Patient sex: F
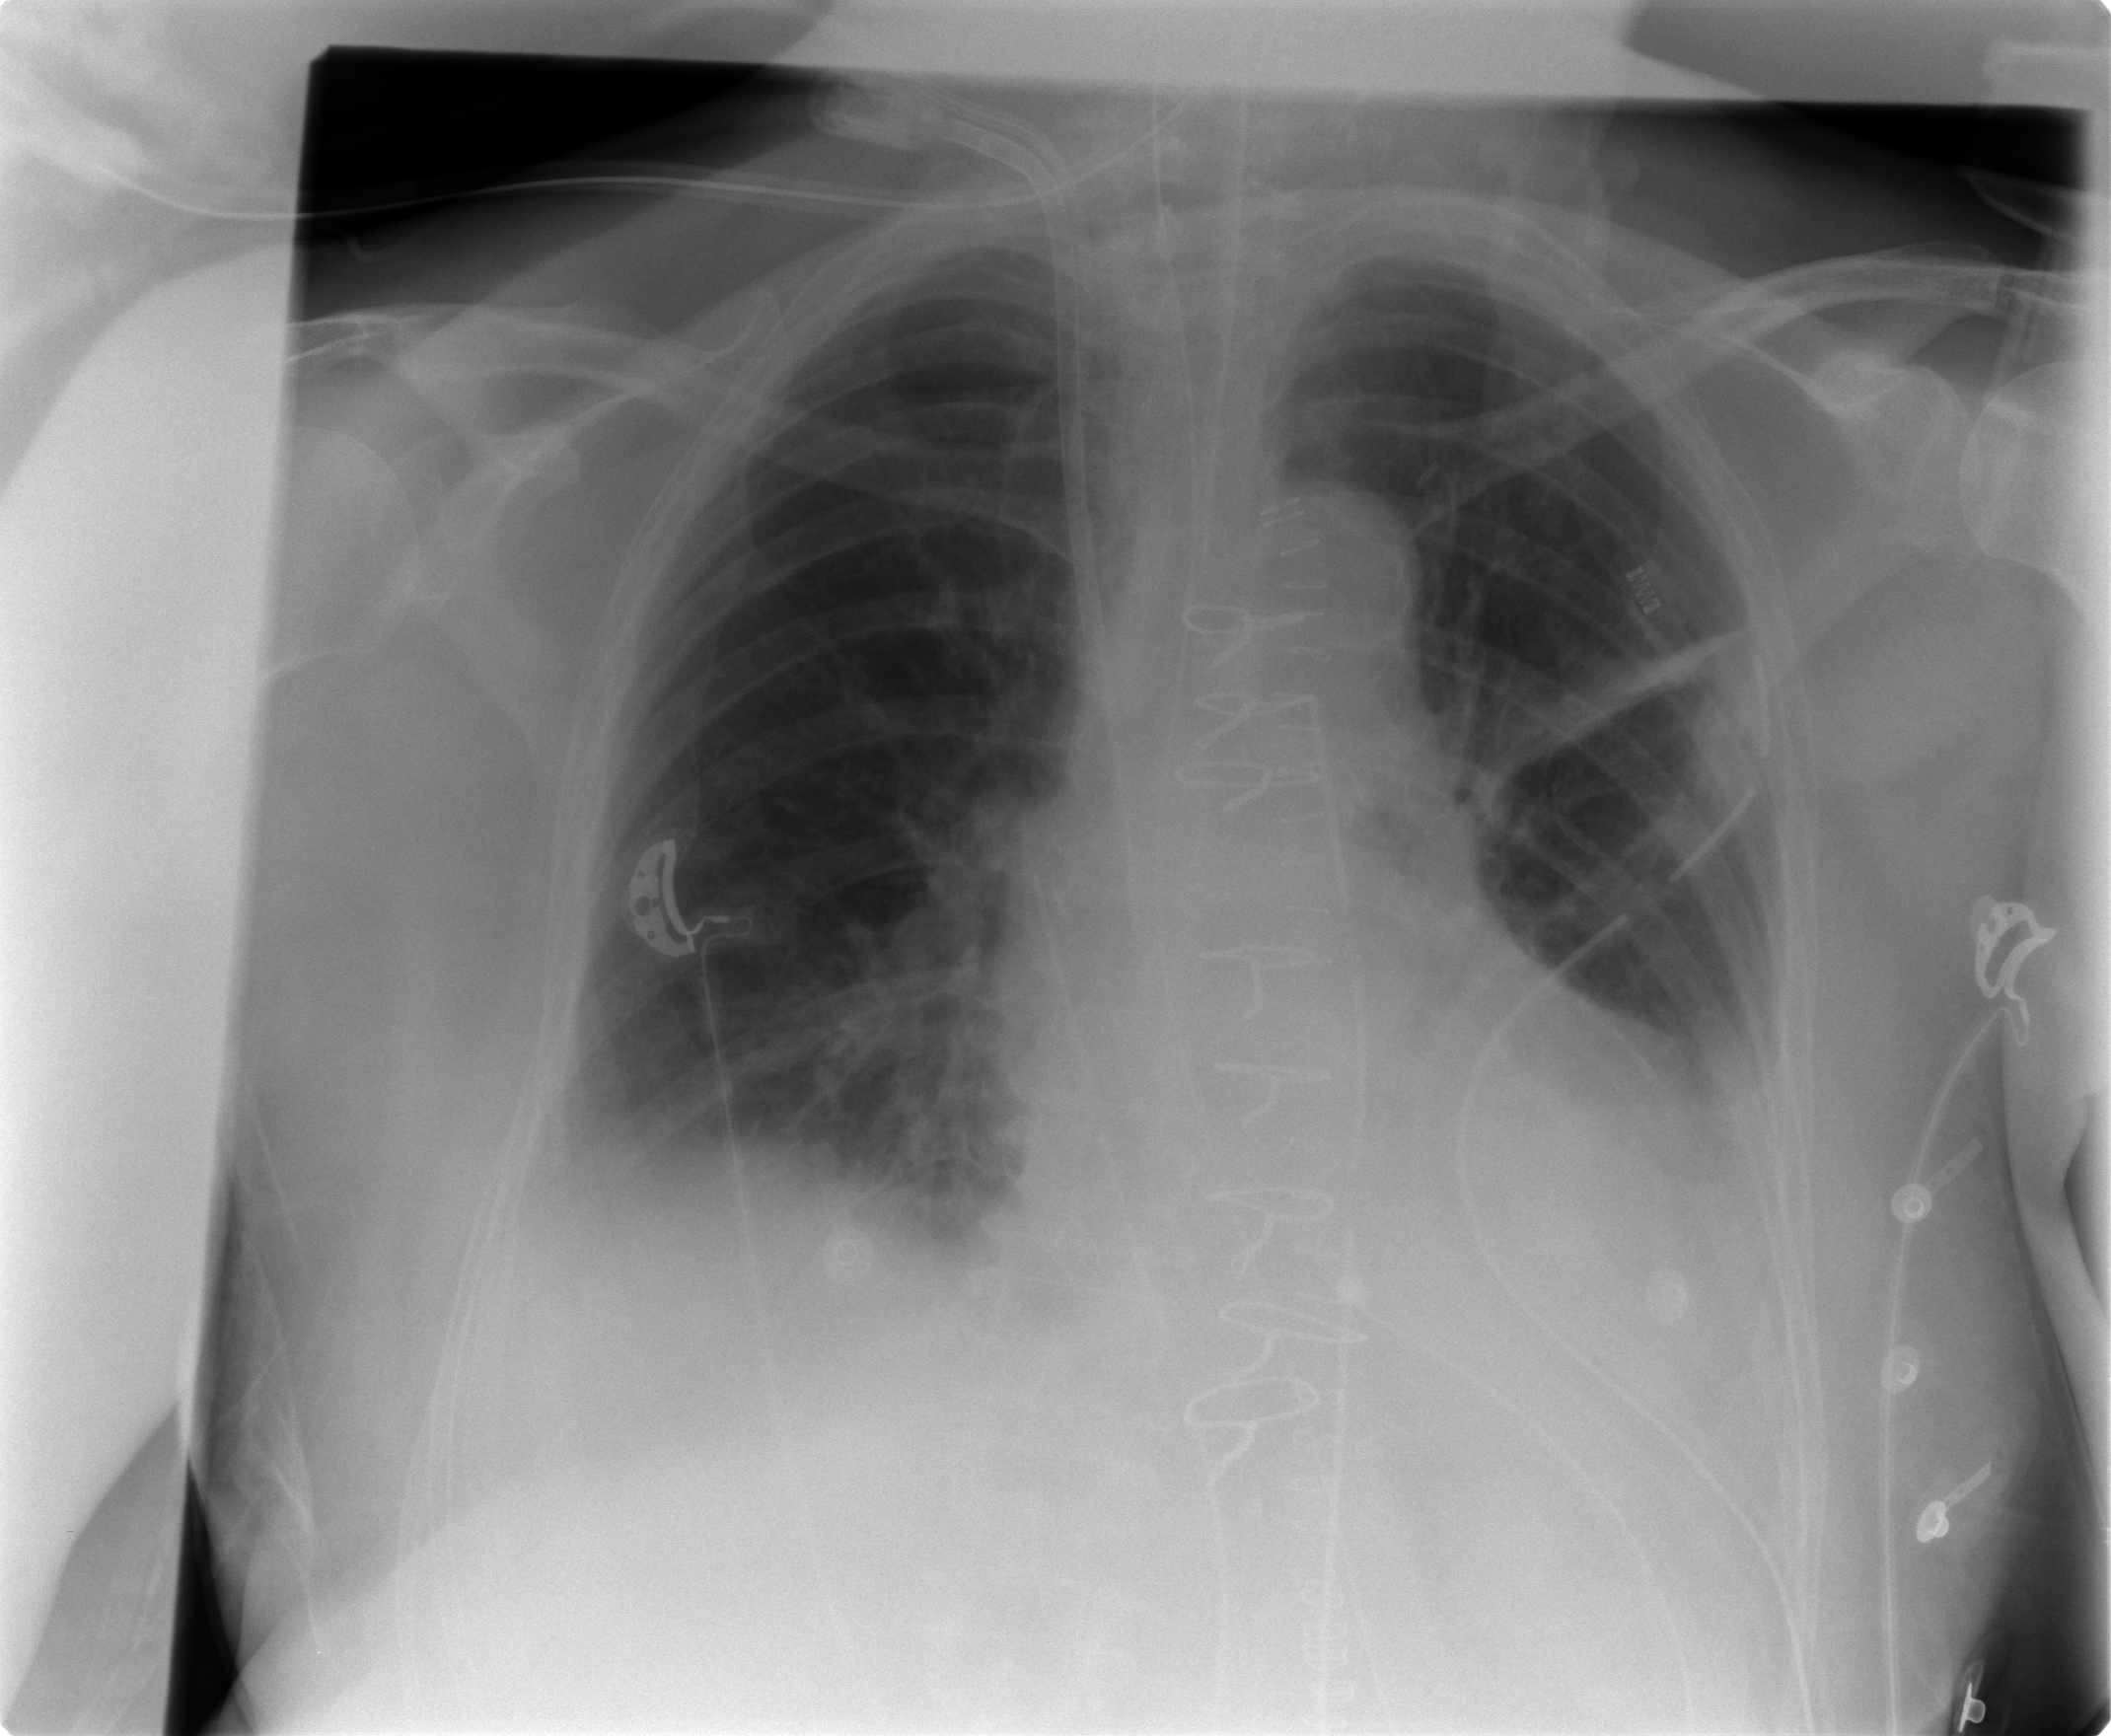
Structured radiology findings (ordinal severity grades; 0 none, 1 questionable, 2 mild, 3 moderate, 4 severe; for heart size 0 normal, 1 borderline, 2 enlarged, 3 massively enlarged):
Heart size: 1
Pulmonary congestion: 2
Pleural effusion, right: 1
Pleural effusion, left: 2
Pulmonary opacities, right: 1
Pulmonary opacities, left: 1
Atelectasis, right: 2
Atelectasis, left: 2